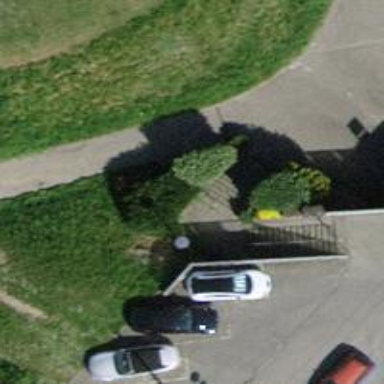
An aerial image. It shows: Concrete steps.